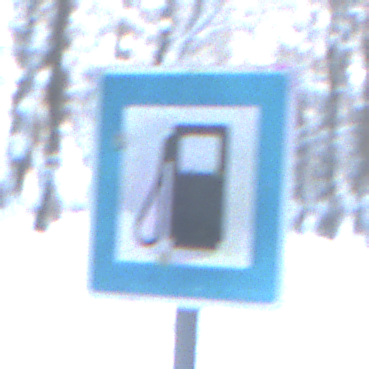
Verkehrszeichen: Tankstelle
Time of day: MorningAfternoon
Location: Outdoor (Nature)
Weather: Clear
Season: Winter
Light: Natural